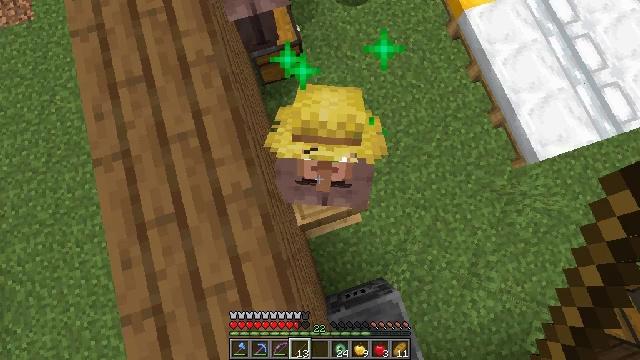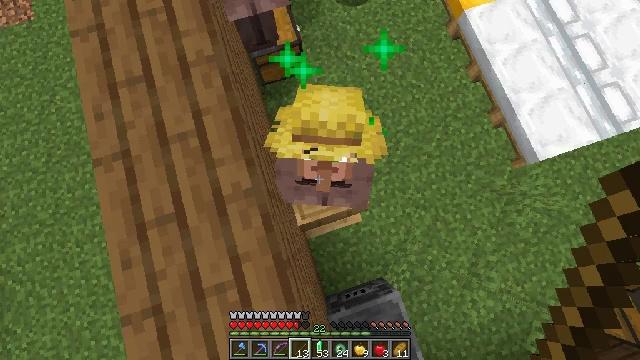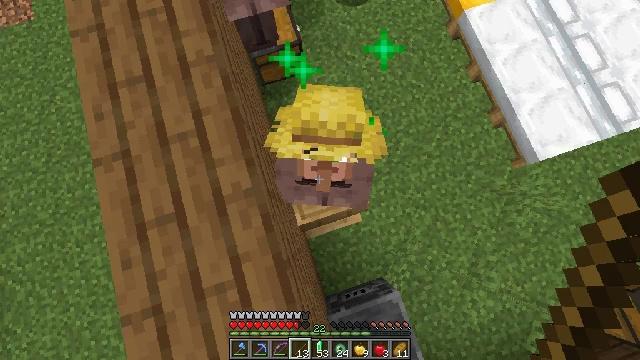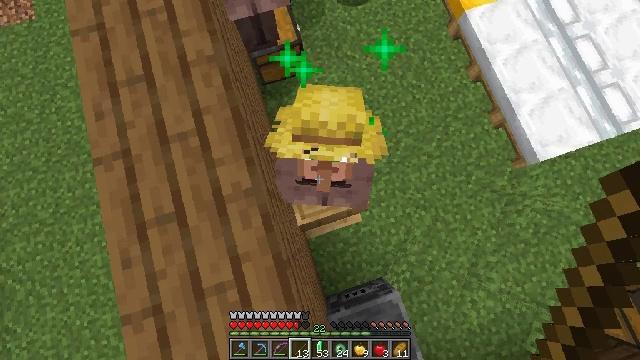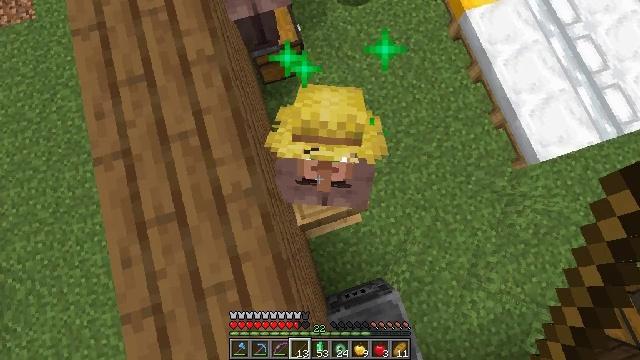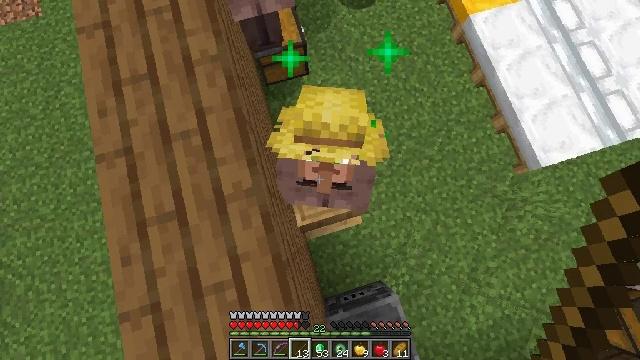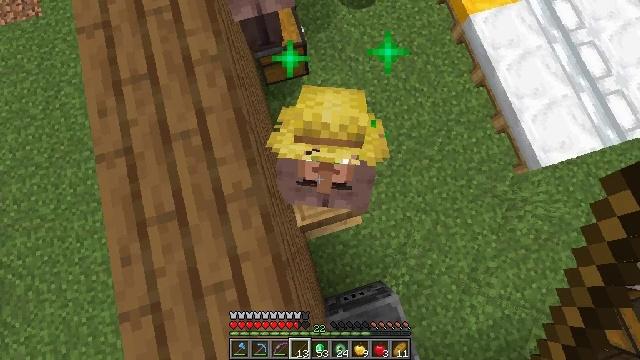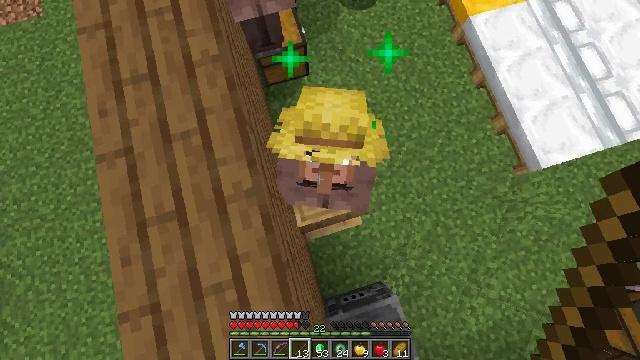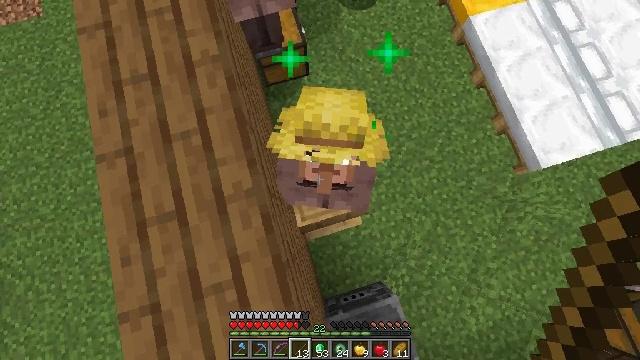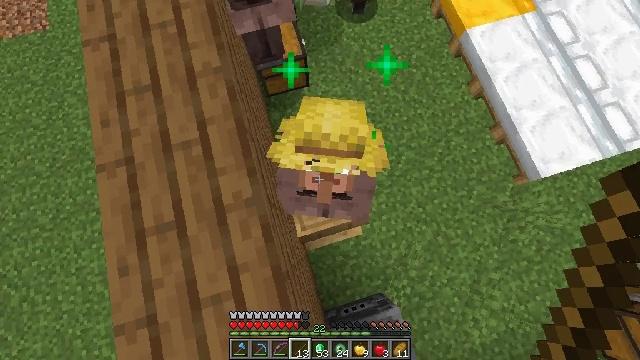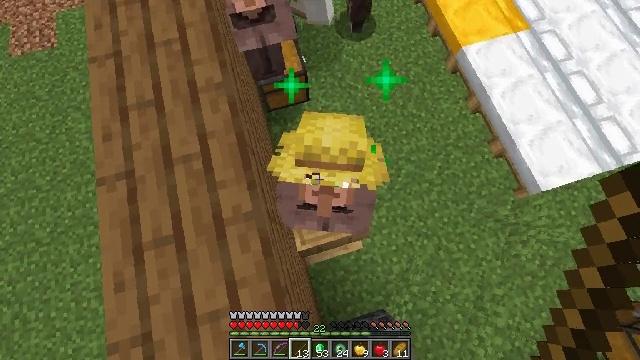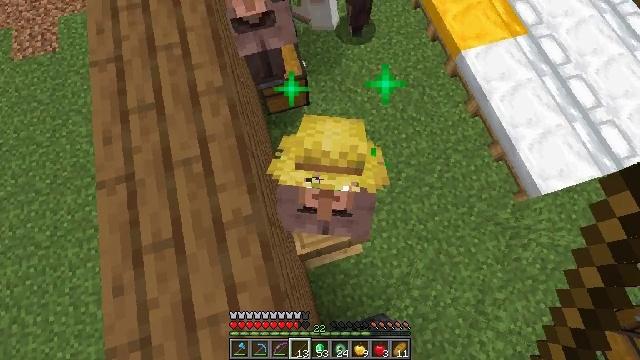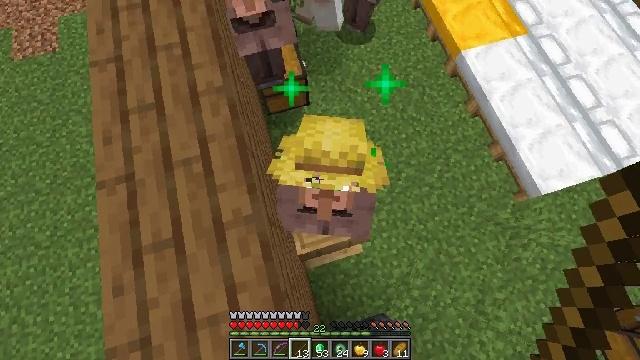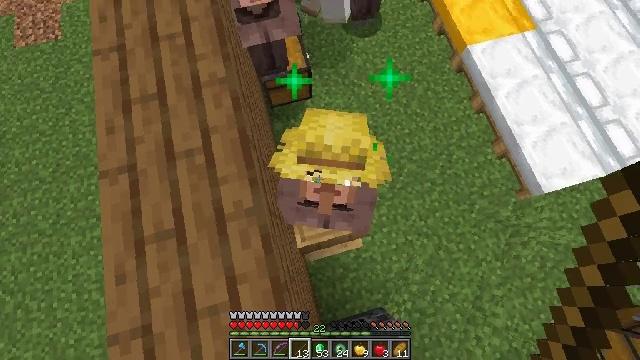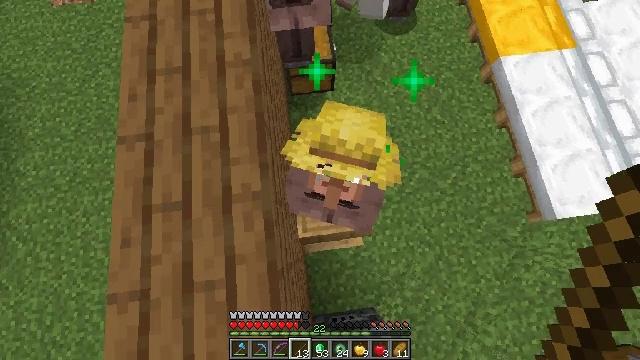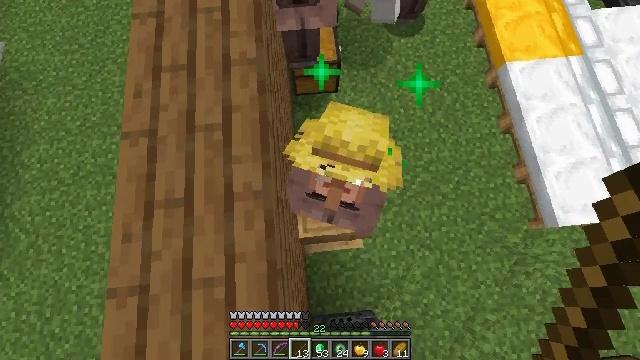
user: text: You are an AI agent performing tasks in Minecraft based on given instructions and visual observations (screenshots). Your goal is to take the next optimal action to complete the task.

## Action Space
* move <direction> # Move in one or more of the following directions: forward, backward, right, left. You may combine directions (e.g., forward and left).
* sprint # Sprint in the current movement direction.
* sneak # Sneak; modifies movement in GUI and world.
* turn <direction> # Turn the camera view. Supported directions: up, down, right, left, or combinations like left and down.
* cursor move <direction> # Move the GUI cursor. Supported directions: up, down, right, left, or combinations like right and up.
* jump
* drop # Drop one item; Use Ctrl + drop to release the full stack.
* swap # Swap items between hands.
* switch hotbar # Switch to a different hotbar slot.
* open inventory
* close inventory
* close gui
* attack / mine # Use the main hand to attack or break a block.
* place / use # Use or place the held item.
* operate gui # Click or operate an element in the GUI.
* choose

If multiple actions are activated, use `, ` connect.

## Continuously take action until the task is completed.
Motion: motion action
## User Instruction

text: Form a cake at the crafting table.
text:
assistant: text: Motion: no_op
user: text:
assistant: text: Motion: no_op
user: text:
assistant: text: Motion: no_op
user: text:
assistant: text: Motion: no_op
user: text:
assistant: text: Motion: turn left
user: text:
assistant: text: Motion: no_op
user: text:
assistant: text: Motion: no_op
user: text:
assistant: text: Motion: no_op
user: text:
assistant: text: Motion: turn up
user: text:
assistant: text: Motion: turn up
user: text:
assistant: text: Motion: no_op
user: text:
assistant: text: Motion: no_op
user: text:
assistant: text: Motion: turn left and down
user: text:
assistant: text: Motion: turn left and down
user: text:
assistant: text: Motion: turn left
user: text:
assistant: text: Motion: no_op
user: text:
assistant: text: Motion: turn up
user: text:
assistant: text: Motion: turn up
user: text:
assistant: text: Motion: no_op
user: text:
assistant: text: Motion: no_op
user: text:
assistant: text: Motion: no_op
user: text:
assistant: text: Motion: no_op
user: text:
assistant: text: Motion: no_op
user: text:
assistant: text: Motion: no_op
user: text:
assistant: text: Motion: turn right
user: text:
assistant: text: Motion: no_op
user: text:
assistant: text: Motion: no_op
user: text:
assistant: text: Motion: no_op
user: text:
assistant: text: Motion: no_op
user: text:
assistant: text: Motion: no_op